Question: After migrating project to XCode6 I got next strange thing:
.
When I trying to remove one of them both removed. How can I fix this?
Also, I have problem with uploading binary to AppStore - it passes validation during upload, but I get 'invalid binary' status after about 20-30 minutes. I suppose subj of my question could be the reason of this happens.
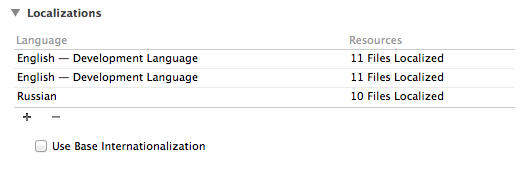
Answer: 1. Click on your project.
2. Select "Show the version editor" (top right side of the screen). Your project should be shown as sourcecode.
3. Find in your project source (cmd+f) "Begin PBXProject section".
4. Below you should see key-values pair: knownRegions. Here you should have en, two times. Just remove one of them.
For example my project looks like that:
'''
buildConfigurationList = E37ABA1218083A4100EC41AC /* Build configuration list for PBXProject "MyProjectName" */;
compatibilityVersion = "Xcode 3.2";
developmentRegion = English;
hasScannedForEncodings = 0;
knownRegions = (
en,
Base,
pl,
);
'''